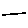
Label: line